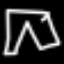
Label: pants